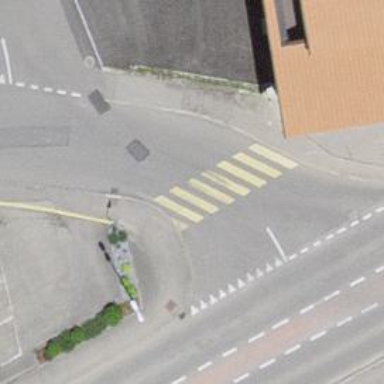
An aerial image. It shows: Zebra crossing on the road.